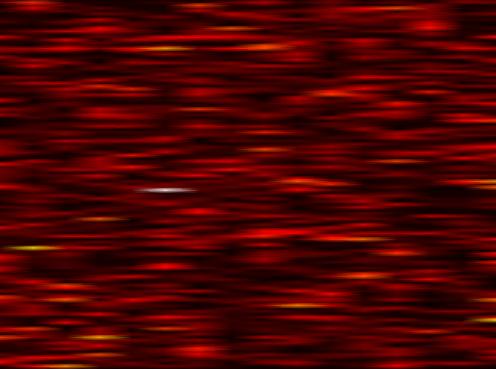
Label: UFMC